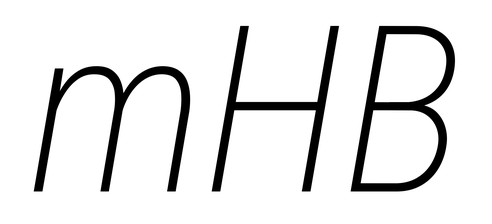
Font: Roboto-Italic_Condensed_ExtraLight_Italic